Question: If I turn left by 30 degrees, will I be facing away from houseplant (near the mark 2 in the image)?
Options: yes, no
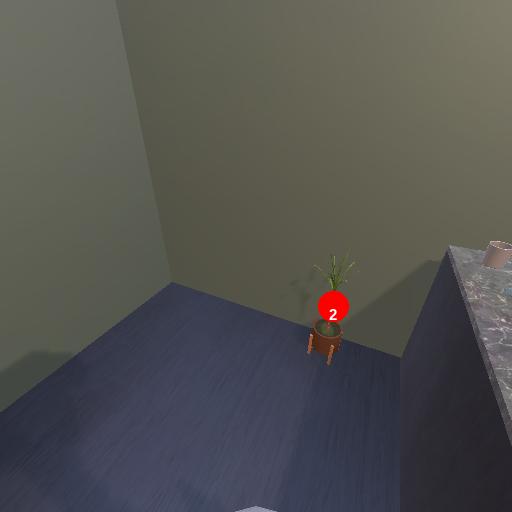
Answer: yes